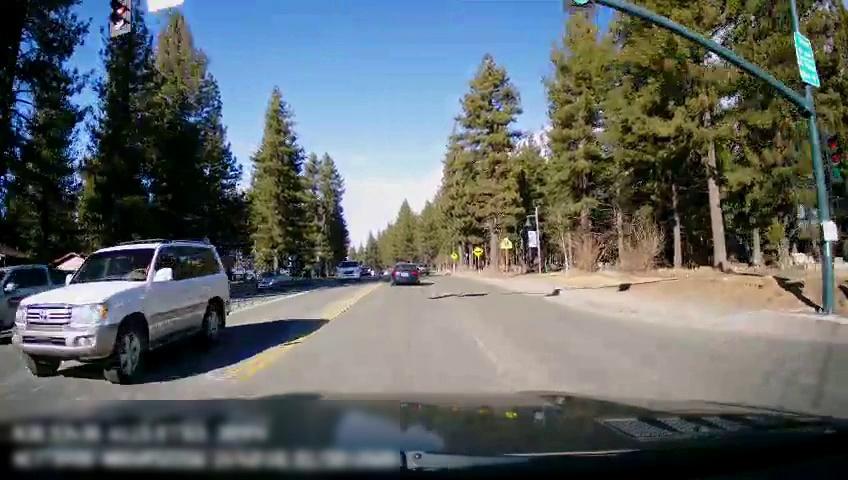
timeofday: Day
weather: Sunny
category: Drivable Space
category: Vehicles | SUV
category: Vehicles | SUV
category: Vehicles | SUV
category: Vehicles | Car
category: Lanes | Opposite Lane
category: Lanes | Current Lane
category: Traffic | Signs
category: Traffic | Signs
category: Traffic | Signs
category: Traffic | Signs
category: Traffic | Lights
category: Traffic | Lights
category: Traffic | Lights